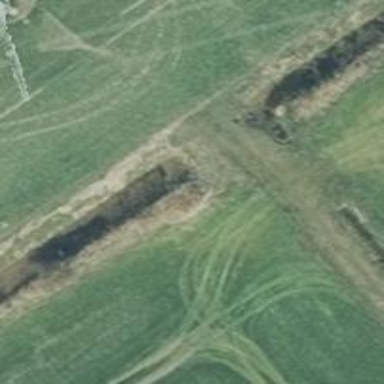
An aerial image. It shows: Culvert tunnel.